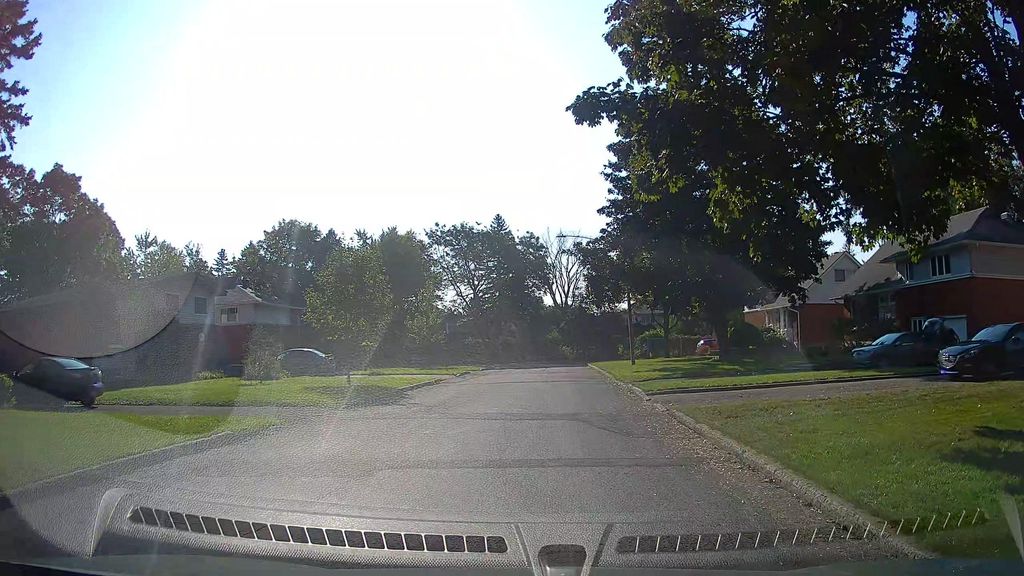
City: montreal